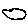
Label: cloud